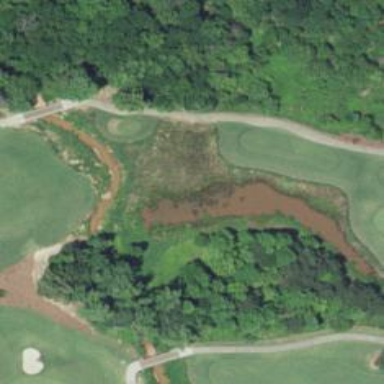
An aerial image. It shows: Water hazard on golf course.